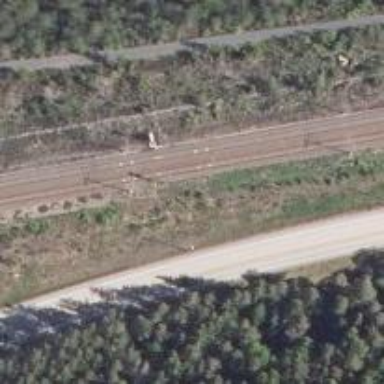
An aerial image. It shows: Railway signal.